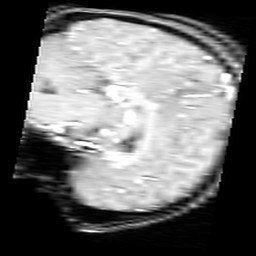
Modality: inplaneT1
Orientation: sagittal
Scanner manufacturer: ge
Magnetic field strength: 3 T
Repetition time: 0.2 s
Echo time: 0.0036 s